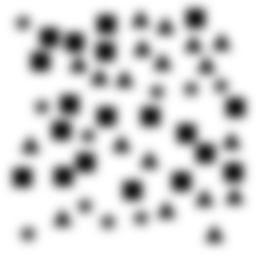
Squares: 19
Triangles: 19
Stars: 10
Total shapes: 48